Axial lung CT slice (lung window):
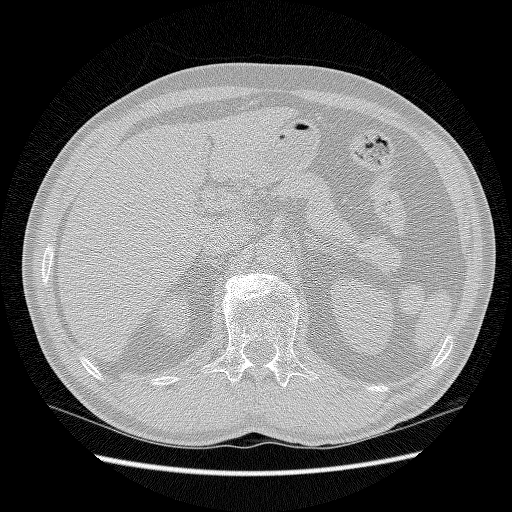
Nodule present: no